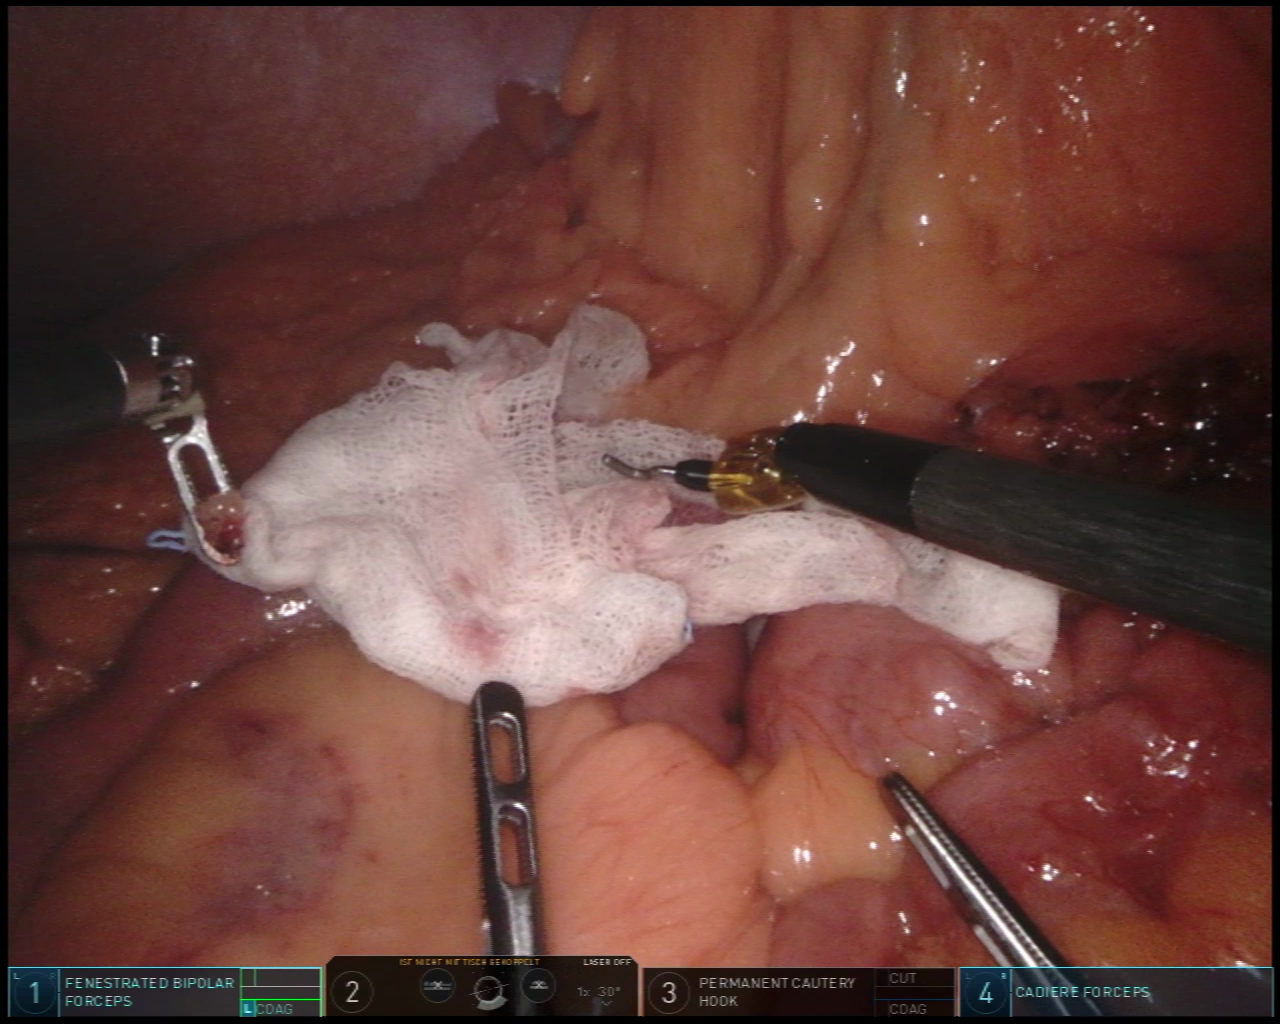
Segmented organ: abdominal_wall
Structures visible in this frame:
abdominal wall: yes
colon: no
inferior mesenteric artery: no
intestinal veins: no
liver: no
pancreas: no
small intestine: yes
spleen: no
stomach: no
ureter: no
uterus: no
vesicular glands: no